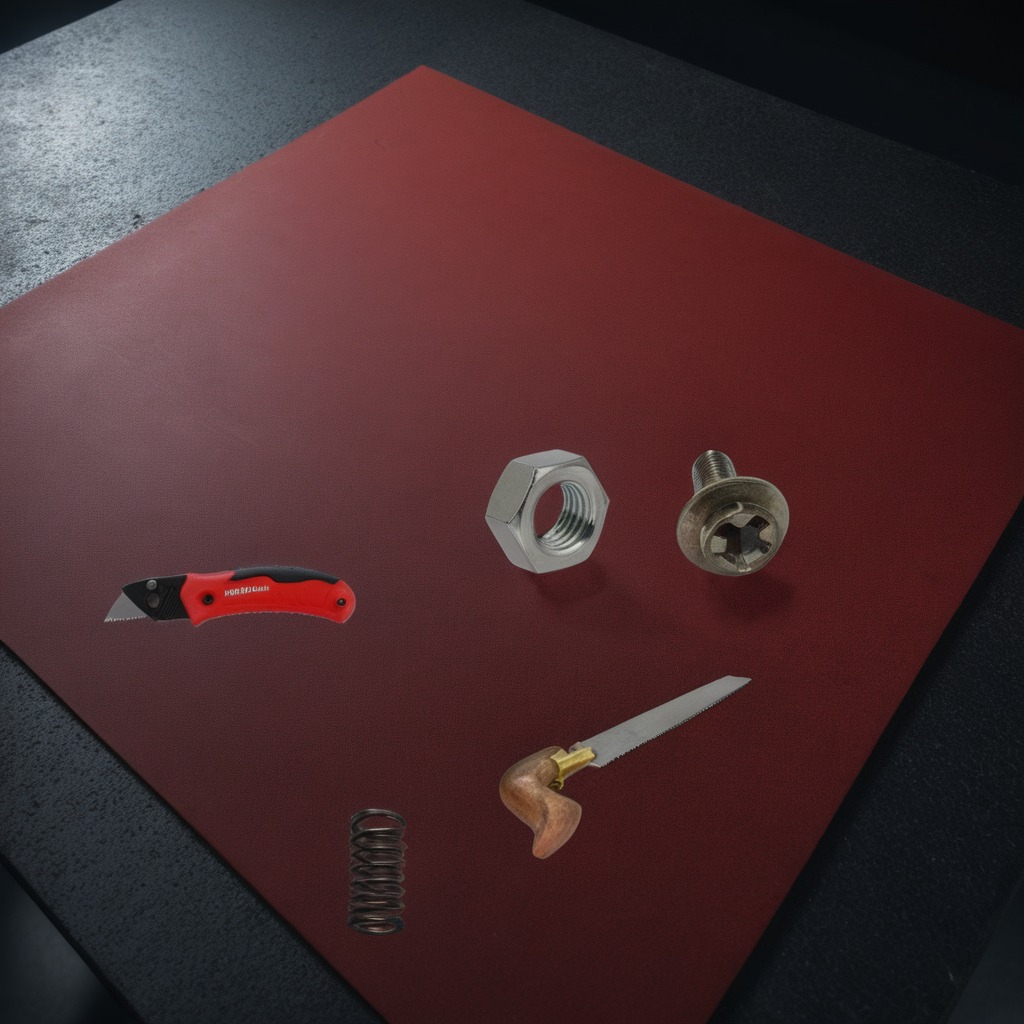
A utility knife, a metal machine screw, a coiled metal spring, a handheld metal saw, and a metal nut are lying on a clean granite tabletop inside a workshop at night.